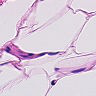
Metastatic tissue present: no